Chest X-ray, AP view. Patient: 48 years old, sex F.
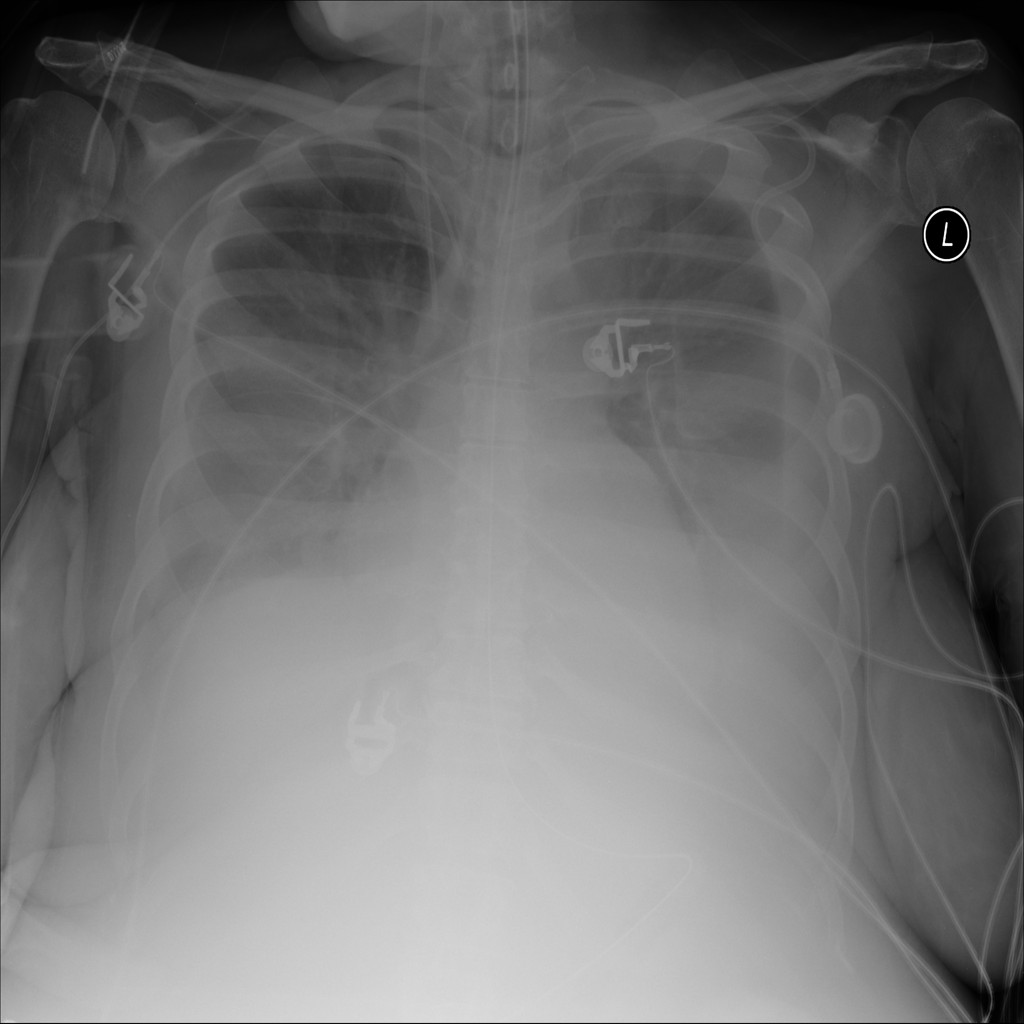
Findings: Atelectasis, Effusion, Pleural_Thickening